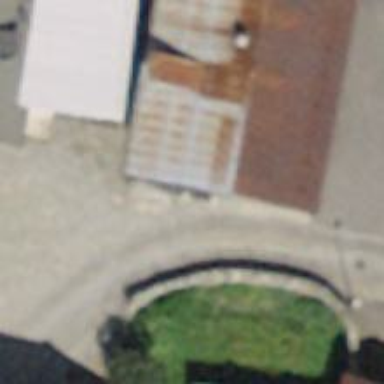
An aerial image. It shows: Restaurant.